Question: I have a code where i am printing word document.
In the sample document there is a section with picure that has modified margins by user.
When i execute the code I recieve following message:
> The margin of section 1 are set outside of printable area.
After processing document, it starts spooling and throws this promt

How do i turn the notification dialog box off?
'''
Process printJob = new Process();
printJob.StartInfo.Verb = "PrintTo";
printJob.StartInfo.Arguments = printerName;
printJob.StartInfo.ErrorDialog = false;
printJob.StartInfo.CreateNoWindow = true;
printJob.StartInfo.WindowStyle = ProcessWindowStyle.Hidden;
printJob.StartInfo.FileName = path;
printJob.StartInfo.UseShellExecute = true;
printJob.StartInfo.Verb = "print";
printJob.Start();
'''
Where variable path > is file name path
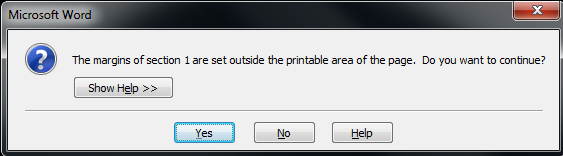
Answer: <URL>
According to this, you'll need to turn off background printing, then turn off Application.DisplayAlerts.
You're not going to be able to do this with 'Process'. The "print" verb uses /x /dde to tell Word to print:
> /x Starts a new instance of Word from the operating shell (for example, to print in Word). This instance of Word responds to only one DDE request and ignores all other DDE requests and multi-instances. If you are starting a new instance of Word in the operating environment (for example, in Windows), it is recommended that you use the /w switch, which starts a fully functioning instance.
To suppress the message, you're going to need to do interop instead:
1. Add a reference to Microsoft.Office.Interop.Word
2. Make a Print(string path) method:
'''
Application wordApp = new Application();
wordApp.Visible = false;
//object missing = Type.Missing;
wordApp.Documents.Open(path); //for VS 2008 and earlier - just give missing for all the args
wordApp.DisplayAlerts = WdAlertLevel.wdAlertsNone;
wordApp.ActiveDocument.PrintOut(false); //as before - missing for remaining args, if using VS 2008 and earlier
wordApp.Quit(WdSaveOptions.wdDoNotSaveChanges); //ditto
'''